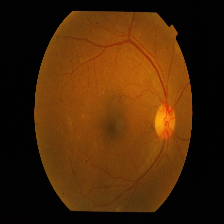
Diabetic retinopathy grade: Mild